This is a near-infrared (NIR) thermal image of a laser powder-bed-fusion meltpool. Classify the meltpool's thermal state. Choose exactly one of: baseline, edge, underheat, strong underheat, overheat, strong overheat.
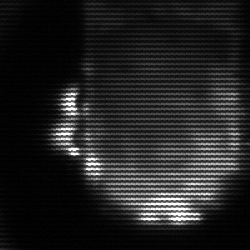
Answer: baseline